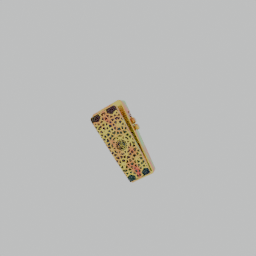
Label: electronics